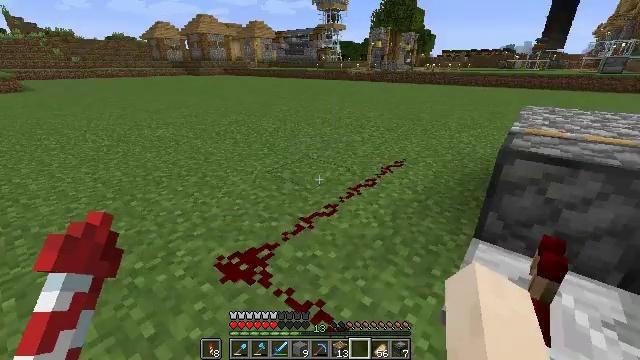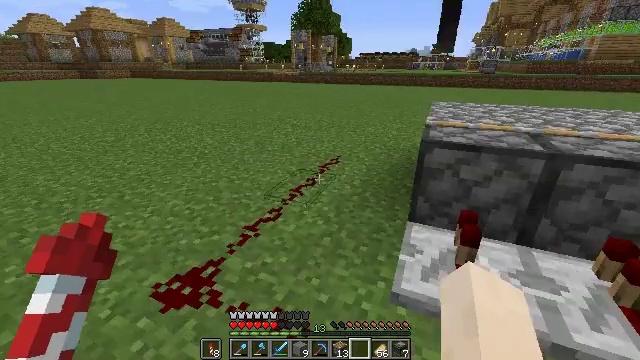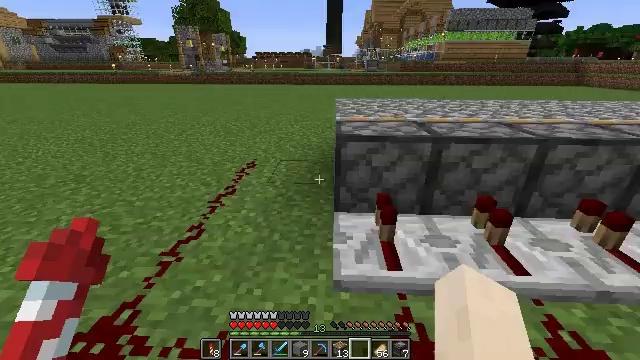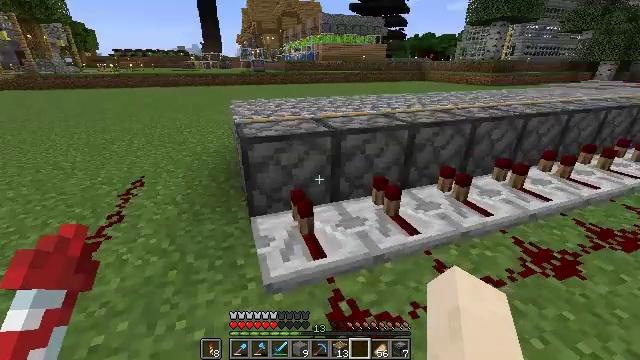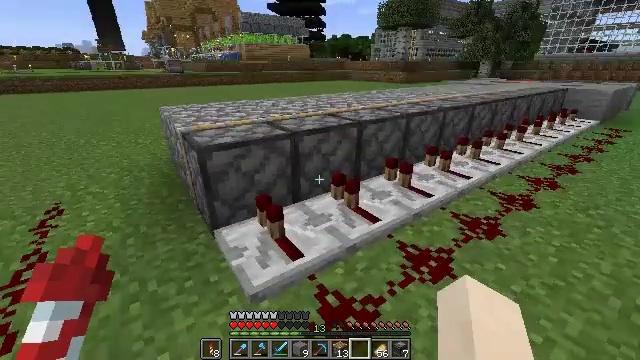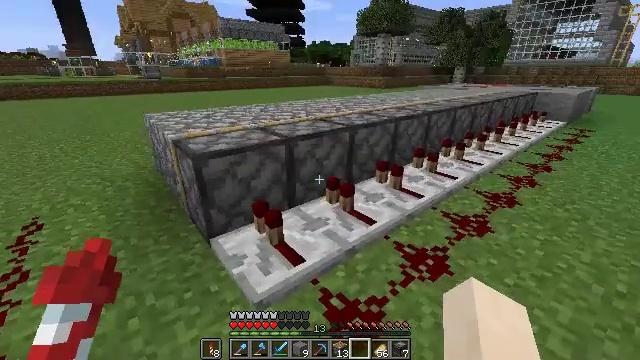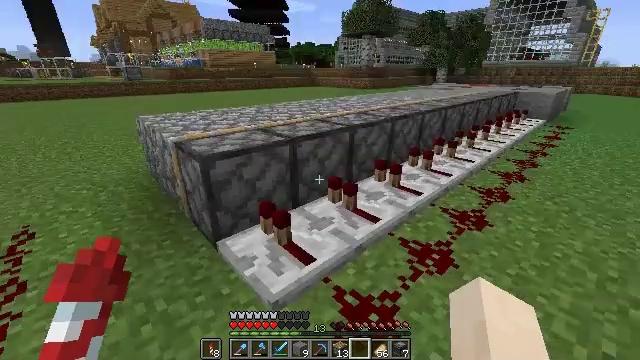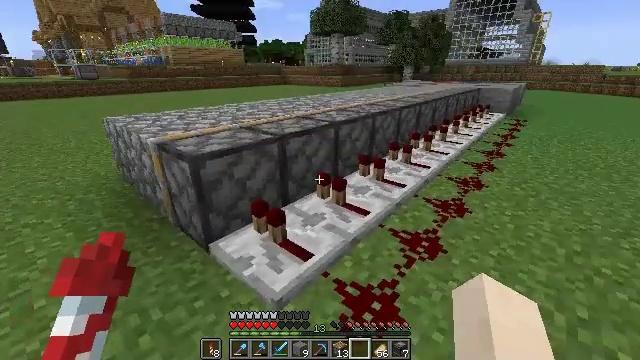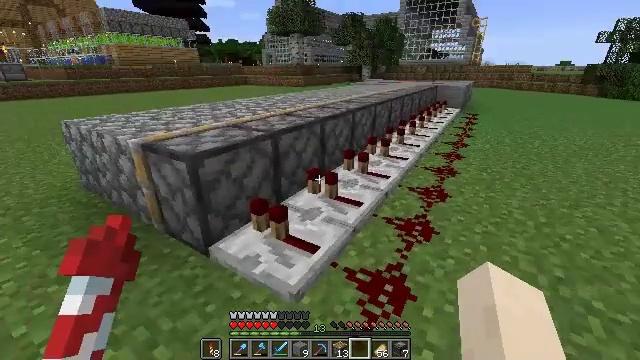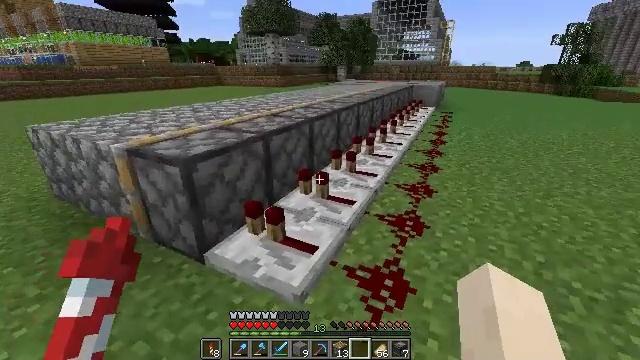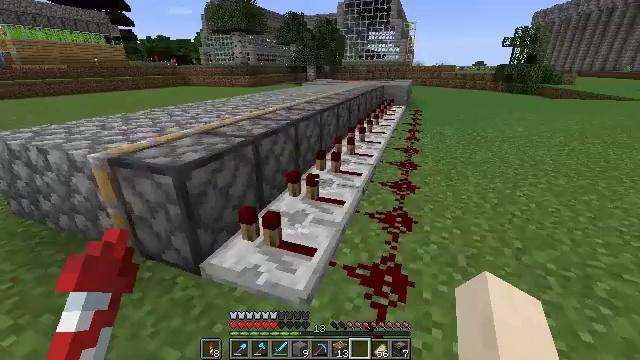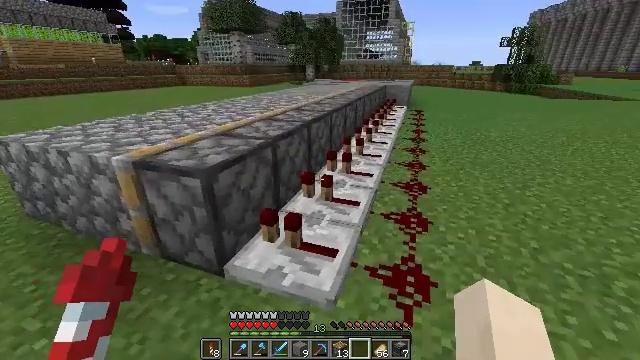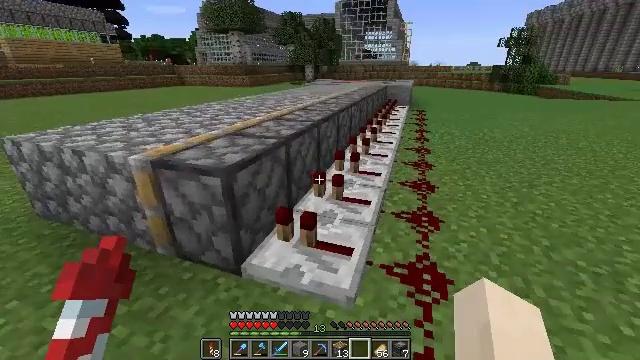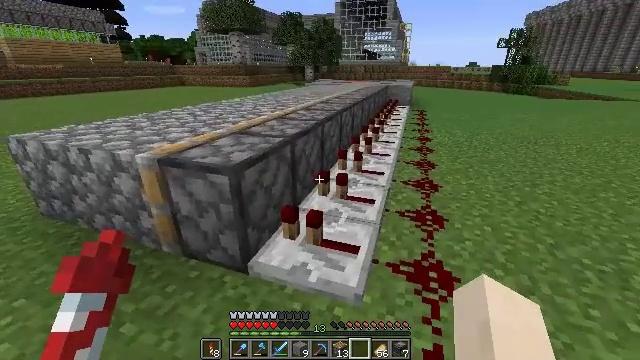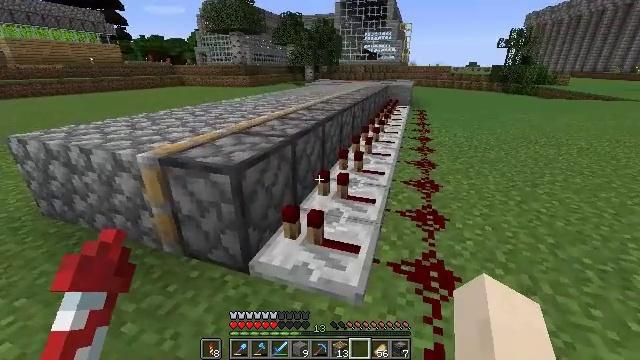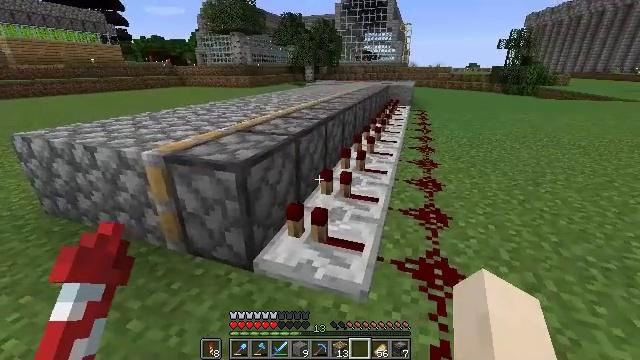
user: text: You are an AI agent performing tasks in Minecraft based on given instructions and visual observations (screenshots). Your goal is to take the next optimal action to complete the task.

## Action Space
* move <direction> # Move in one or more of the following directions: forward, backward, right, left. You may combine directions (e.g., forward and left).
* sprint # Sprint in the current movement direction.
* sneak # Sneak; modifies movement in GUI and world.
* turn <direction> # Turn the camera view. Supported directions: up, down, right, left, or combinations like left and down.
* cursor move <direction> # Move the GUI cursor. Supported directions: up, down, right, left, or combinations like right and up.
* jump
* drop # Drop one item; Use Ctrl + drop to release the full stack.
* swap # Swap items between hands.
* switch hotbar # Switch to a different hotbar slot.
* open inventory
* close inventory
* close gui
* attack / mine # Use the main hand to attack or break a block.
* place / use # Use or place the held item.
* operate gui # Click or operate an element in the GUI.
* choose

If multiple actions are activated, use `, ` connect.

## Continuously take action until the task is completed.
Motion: motion action
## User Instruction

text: Mine the redstone wire connected to mechanisms.
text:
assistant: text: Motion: move left, turn right
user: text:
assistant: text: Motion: move left, turn right
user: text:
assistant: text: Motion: move left, turn right
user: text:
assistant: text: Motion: move left, turn right
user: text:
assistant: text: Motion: move left, turn right and up
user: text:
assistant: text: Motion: move left, turn right
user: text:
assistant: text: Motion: move left, turn right
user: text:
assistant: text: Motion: move left, turn right
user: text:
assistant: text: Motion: move left, turn right
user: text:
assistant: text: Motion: move left, turn right
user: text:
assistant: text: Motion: move left
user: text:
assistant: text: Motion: no_op
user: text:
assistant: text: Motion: no_op
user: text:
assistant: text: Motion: no_op
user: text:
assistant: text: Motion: no_op
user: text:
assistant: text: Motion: turn up
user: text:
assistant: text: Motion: no_op
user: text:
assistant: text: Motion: turn left and down
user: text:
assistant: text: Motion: turn left and down
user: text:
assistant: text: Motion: move left, turn left and down
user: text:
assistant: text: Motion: move left, turn down
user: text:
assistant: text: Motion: move left, turn right
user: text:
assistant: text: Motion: move left, turn right and down
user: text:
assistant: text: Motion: move left, turn right
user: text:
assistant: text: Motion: move left, turn right
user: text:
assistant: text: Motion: turn right
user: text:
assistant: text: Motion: no_op
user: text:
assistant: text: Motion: no_op
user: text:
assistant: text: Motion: no_op
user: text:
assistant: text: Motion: no_op